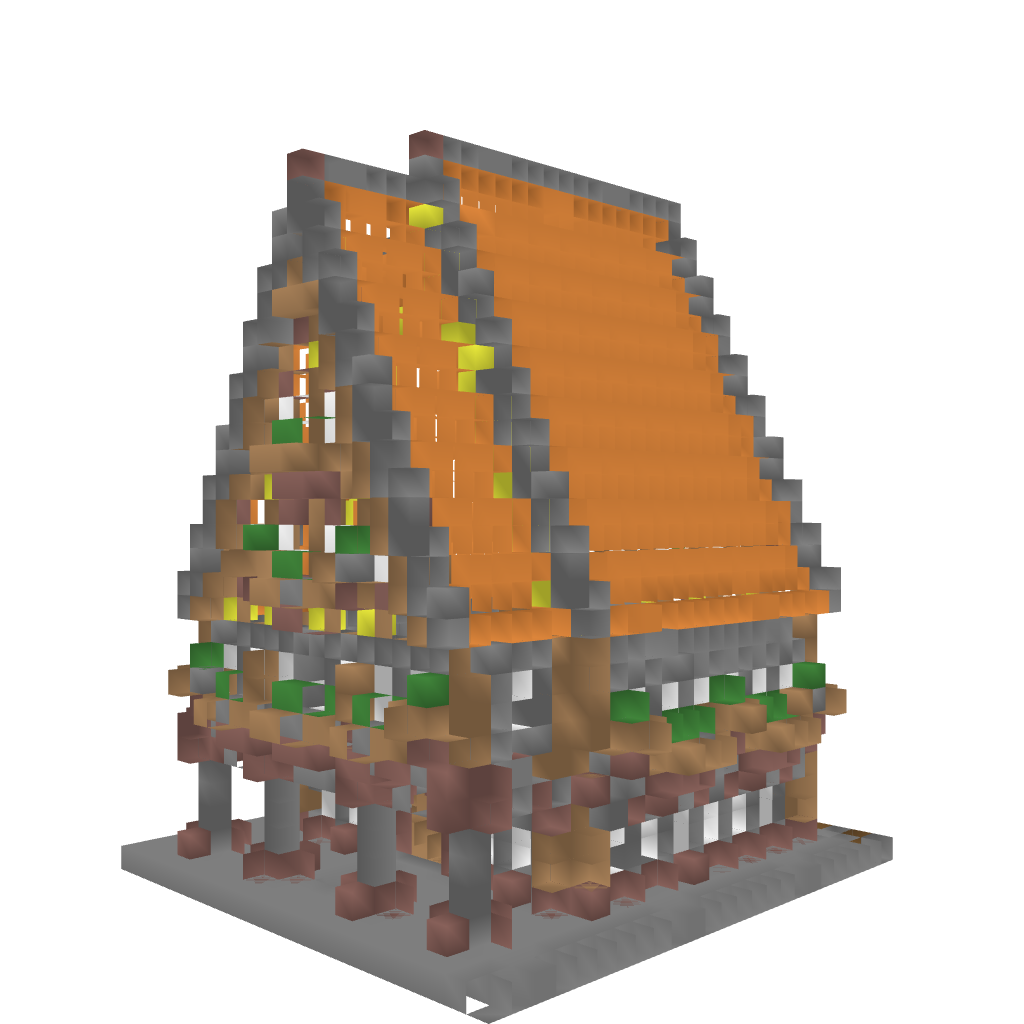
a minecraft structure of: Medieval House 1 high quality